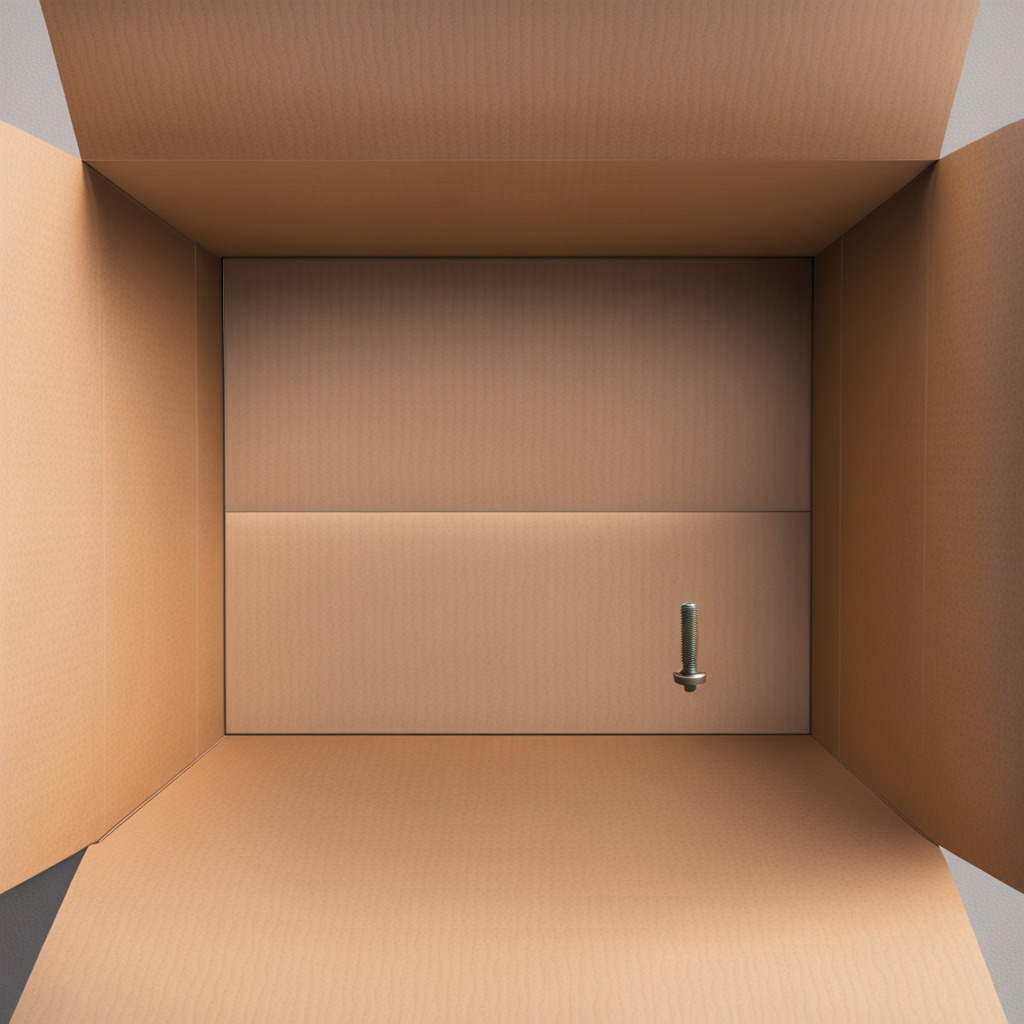
A metal screw is lying on a clean dry cardboard box surface in an outdoor workshop during daytime bright natural light soft shadows slightly creased but